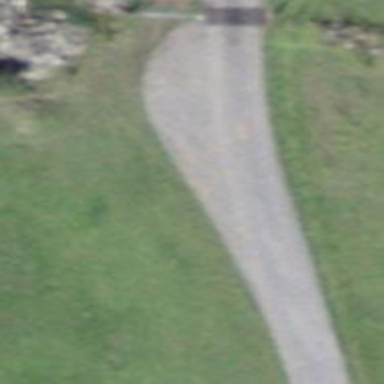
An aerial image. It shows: Passing place on the road.